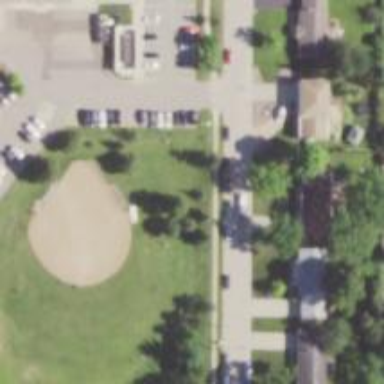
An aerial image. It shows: Baseball pitch for leisure and sports activities.